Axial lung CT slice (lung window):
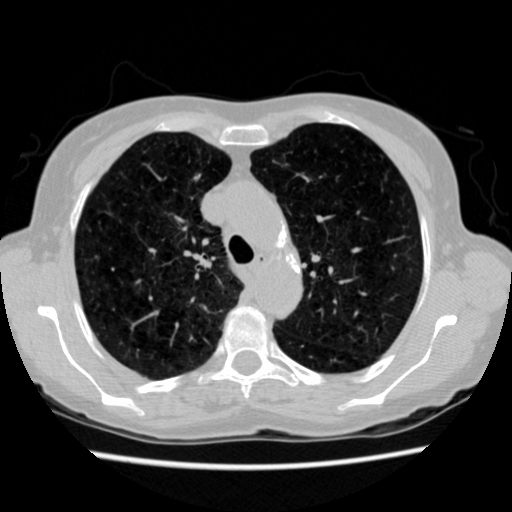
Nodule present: no